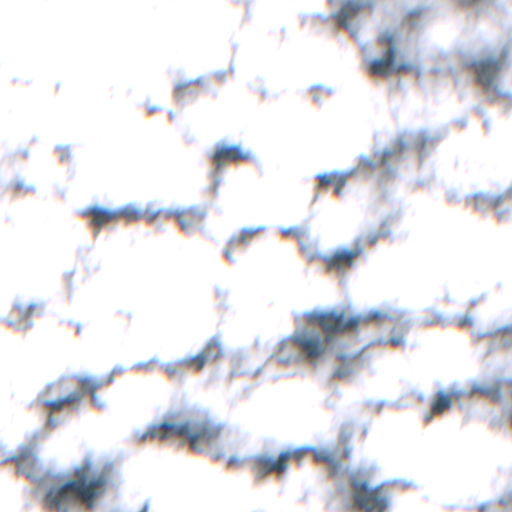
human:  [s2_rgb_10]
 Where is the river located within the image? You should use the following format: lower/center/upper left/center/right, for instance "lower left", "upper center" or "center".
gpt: The river is located in the upper right of the image.
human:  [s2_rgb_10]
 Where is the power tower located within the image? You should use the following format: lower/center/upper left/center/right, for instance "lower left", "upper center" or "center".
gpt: There is no power tower in the image.